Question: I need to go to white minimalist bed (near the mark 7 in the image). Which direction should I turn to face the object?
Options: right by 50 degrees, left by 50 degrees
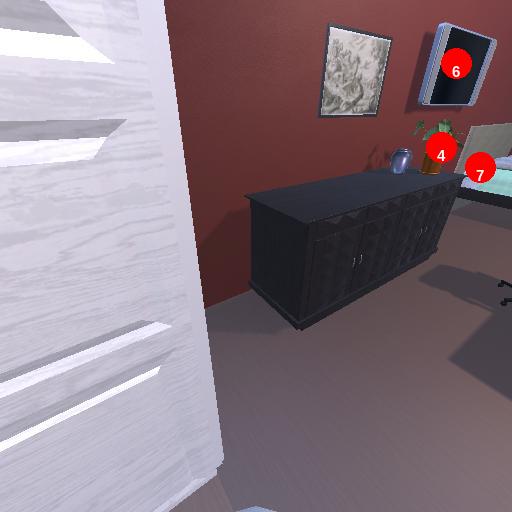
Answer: right by 50 degrees